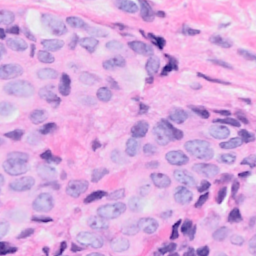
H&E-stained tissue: Breast